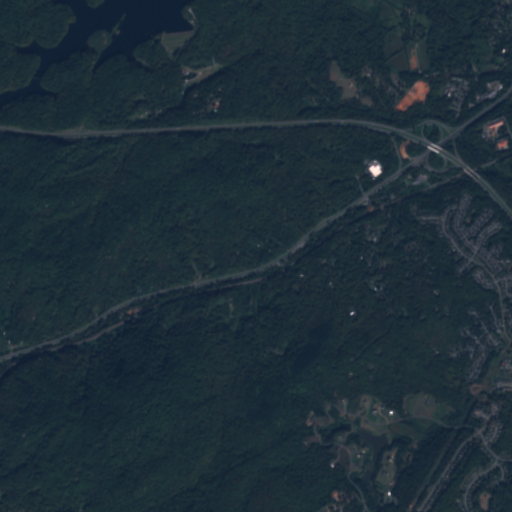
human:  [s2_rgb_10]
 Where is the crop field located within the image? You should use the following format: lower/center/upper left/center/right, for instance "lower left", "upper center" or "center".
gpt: The crop field is located in the upper right of the image.
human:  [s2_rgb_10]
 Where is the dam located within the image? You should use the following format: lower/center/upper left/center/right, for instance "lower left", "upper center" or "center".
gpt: The dam is located in the upper left of the image.
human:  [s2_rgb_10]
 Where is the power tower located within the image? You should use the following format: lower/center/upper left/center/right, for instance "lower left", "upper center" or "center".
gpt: The power tower is located in the lower right of the image.
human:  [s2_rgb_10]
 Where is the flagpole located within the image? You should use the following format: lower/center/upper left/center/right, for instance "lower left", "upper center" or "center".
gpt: The flagpole is located in the upper right of the image.
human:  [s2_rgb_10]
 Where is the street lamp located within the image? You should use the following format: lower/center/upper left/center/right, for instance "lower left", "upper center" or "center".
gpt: The street lamp is located in the upper right of the image.
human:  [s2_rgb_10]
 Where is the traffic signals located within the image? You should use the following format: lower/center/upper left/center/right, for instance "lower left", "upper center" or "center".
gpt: The traffic signals is located in the upper right of the image.
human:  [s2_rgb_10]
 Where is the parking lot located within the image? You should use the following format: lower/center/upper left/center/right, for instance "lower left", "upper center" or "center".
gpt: There is no parking lot in the image.